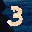
Label: 3